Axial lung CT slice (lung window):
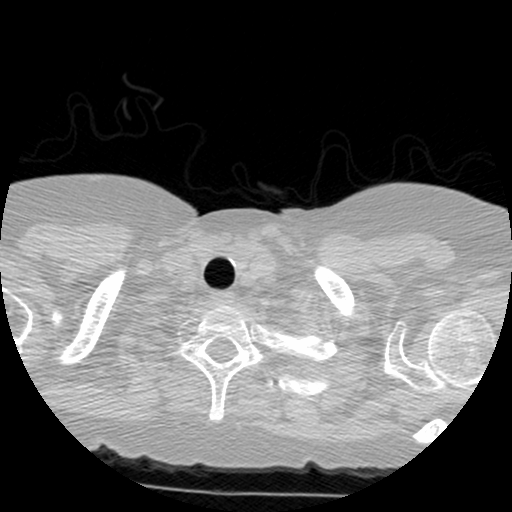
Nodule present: no